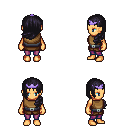
a pixel art fantasy rpg character, female body template, human, tanned skin, leather chest armor, magenta pants, raven left-swept hairstyle, purple tiara, four views (front, back, left, right), 2x2 character sprite sheet, small pixel art, hard edges, no anti-aliasing